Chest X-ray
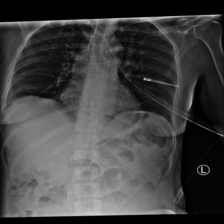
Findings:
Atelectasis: negative
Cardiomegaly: negative
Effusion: negative
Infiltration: negative
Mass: negative
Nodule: negative
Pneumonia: negative
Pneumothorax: negative
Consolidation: negative
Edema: negative
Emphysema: negative
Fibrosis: negative
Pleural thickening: negative
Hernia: negative